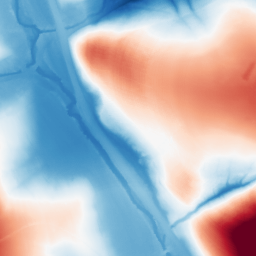
Category: morphological
Decomposition family: tophat_combined
Decomposition parameters: size: 100
Upsampling method: sinc_hamming
Upsampling parameters: scale: 2
kernel_size: 16
Upsampling scale: 2